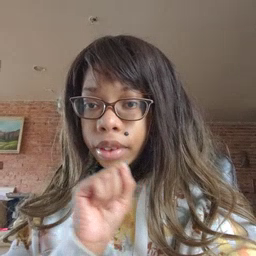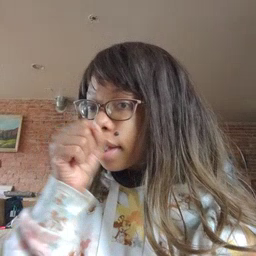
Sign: icecream